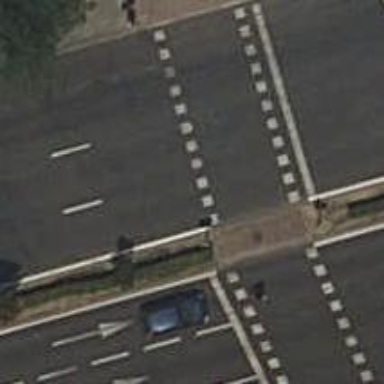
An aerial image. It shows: Crossing with traffic signals.